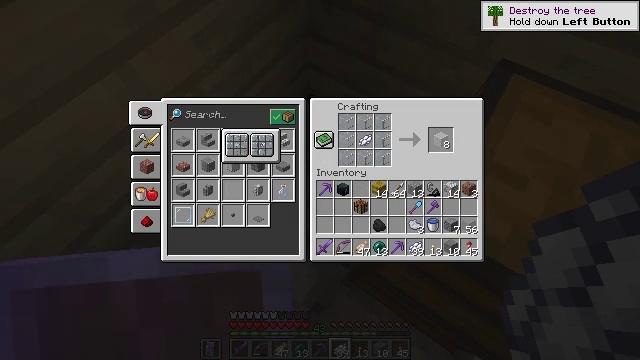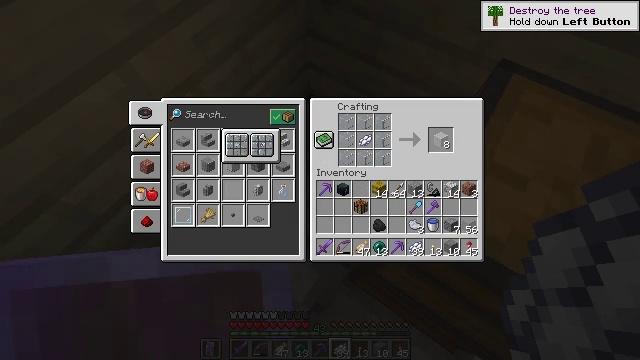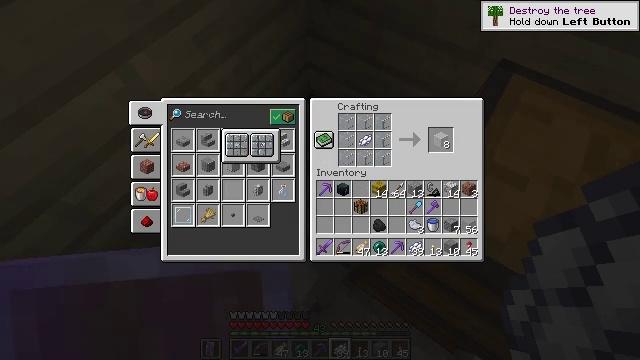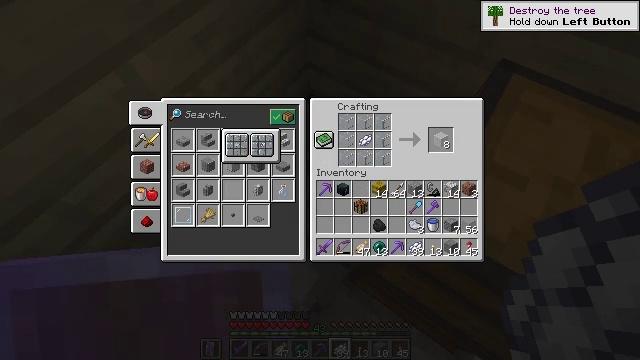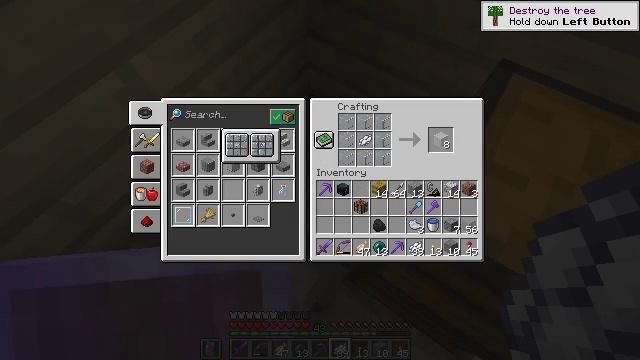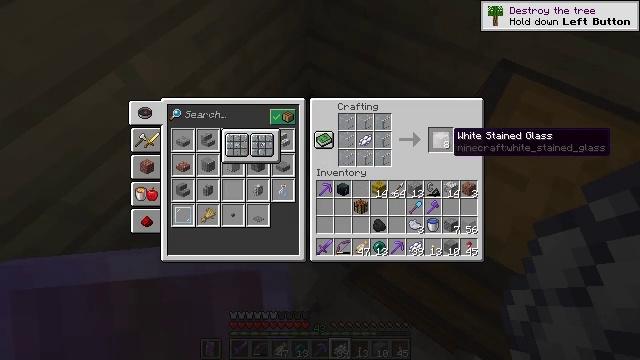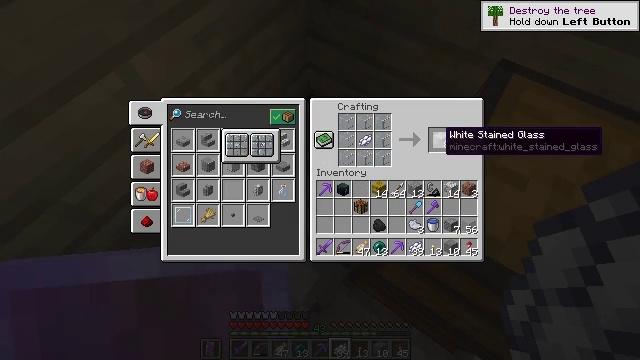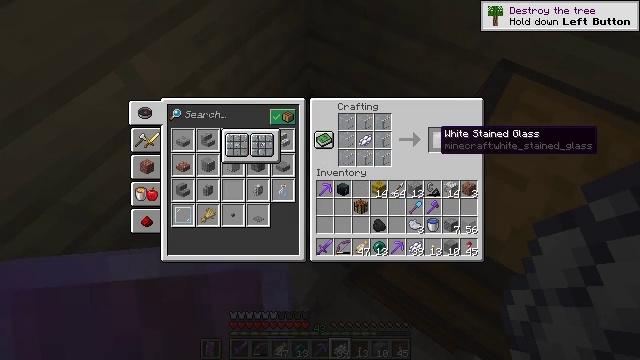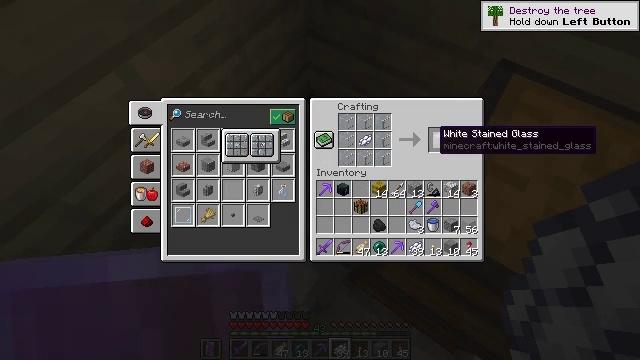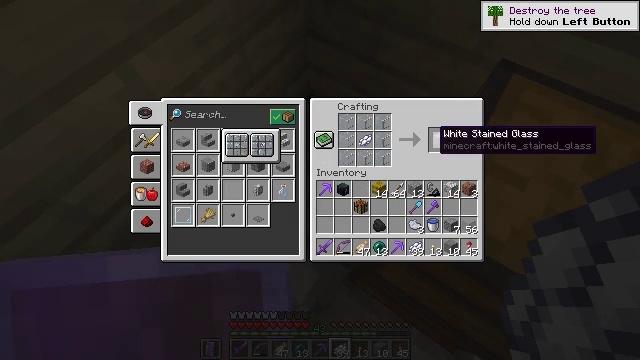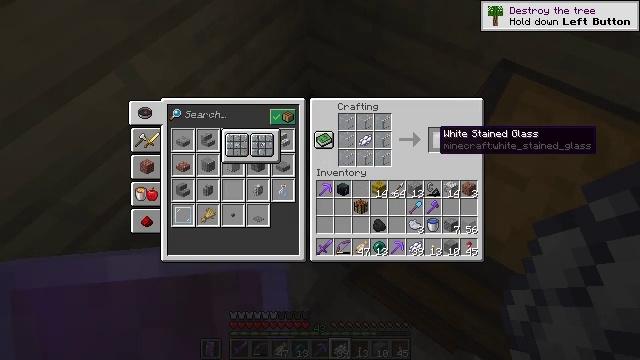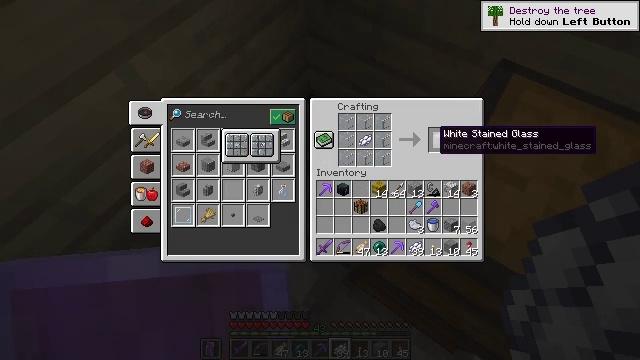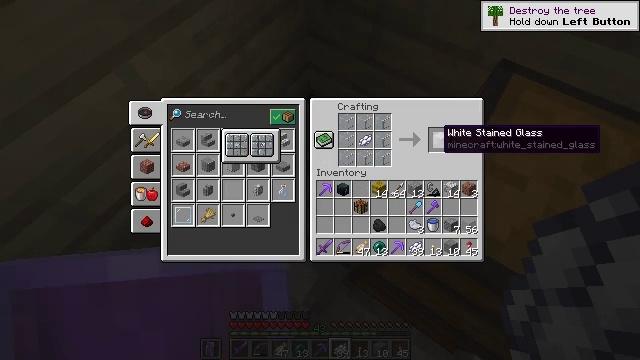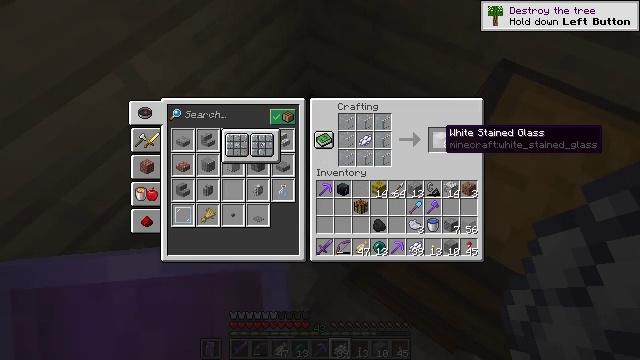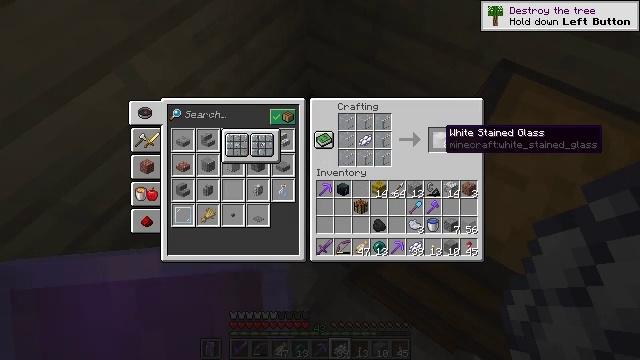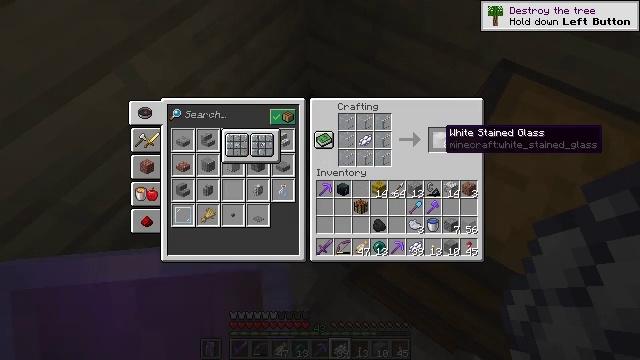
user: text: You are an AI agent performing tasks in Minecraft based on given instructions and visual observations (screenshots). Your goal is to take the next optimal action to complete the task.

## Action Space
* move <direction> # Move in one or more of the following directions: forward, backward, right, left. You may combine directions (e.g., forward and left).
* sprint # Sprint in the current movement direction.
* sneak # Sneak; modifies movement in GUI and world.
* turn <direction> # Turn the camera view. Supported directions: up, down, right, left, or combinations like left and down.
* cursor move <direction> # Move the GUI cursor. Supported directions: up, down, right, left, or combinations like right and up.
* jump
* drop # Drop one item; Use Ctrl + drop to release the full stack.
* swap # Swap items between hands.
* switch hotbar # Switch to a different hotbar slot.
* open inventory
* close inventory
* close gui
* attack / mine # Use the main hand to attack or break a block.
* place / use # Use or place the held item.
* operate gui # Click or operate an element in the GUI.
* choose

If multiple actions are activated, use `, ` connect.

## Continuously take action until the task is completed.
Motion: motion action
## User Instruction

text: Craft light gray stained glass at the crafting table.
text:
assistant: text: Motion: sneak
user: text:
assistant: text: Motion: sneak, cursor move left
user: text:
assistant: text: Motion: sneak
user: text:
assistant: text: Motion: sneak
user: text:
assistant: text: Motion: sneak
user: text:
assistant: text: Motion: sneak, cursor move left
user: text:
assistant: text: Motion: sneak
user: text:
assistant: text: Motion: sneak
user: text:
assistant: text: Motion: sneak
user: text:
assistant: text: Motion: sneak
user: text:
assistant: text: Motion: sneak
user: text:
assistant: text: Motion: sneak
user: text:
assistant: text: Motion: sneak
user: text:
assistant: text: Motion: sneak
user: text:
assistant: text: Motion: sneak
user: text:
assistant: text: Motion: no_op
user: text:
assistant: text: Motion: no_op
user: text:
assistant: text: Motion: no_op
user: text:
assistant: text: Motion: no_op
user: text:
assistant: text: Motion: close gui
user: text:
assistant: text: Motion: turn right and down
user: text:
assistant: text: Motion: turn right
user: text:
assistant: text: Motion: no_op
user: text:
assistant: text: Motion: use / place
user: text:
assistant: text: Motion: use / place
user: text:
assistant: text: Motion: use / place
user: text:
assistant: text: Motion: use / place
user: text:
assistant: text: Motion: no_op
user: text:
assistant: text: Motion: open gui
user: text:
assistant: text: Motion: no_op